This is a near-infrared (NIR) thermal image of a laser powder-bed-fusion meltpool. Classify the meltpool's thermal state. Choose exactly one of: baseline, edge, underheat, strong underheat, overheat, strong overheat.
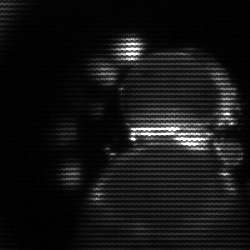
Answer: baseline